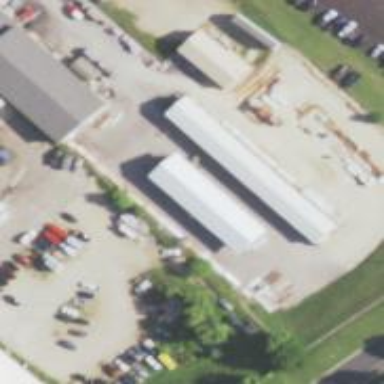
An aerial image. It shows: Warehouse building.